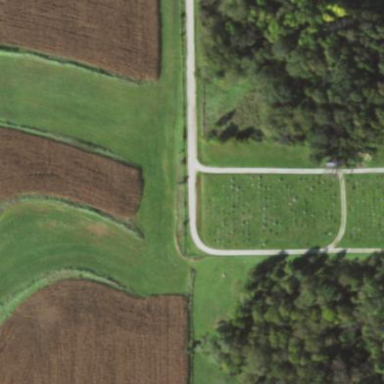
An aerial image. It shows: Cemetery.